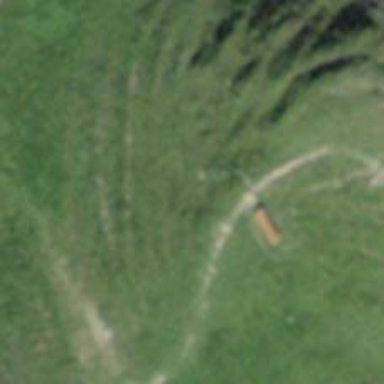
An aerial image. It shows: Bench for seating.